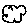
Label: cloud